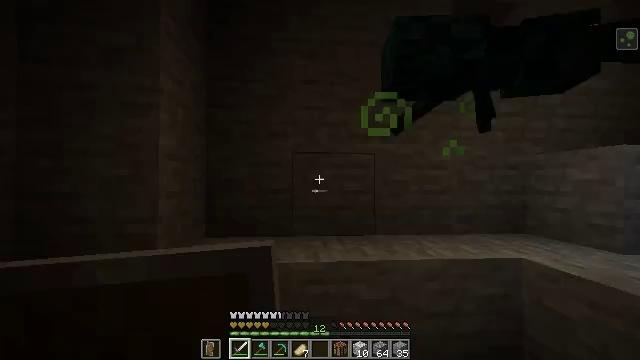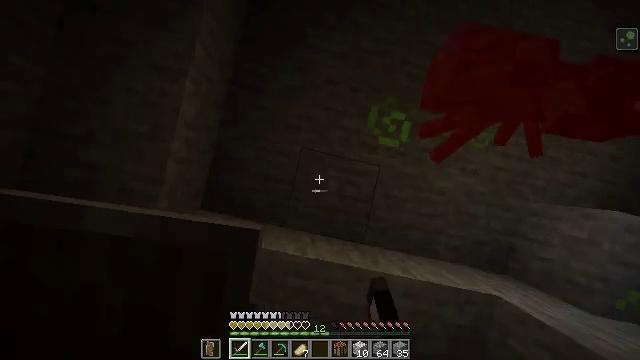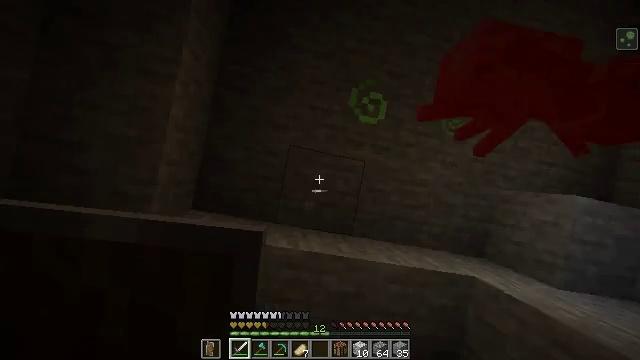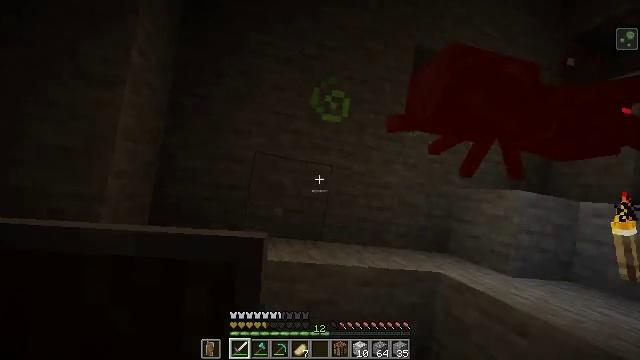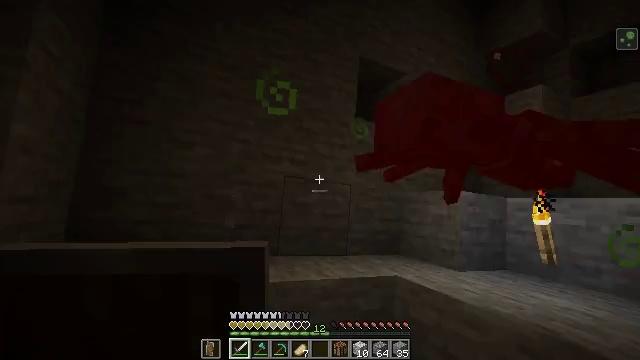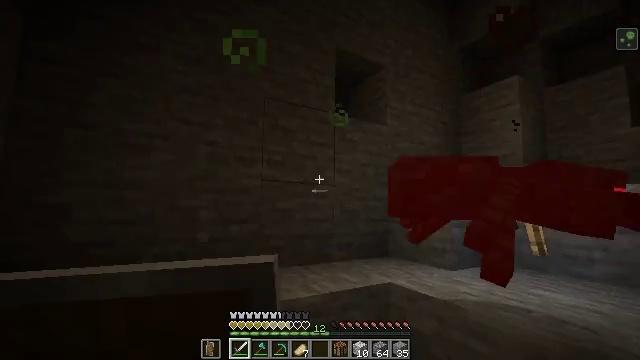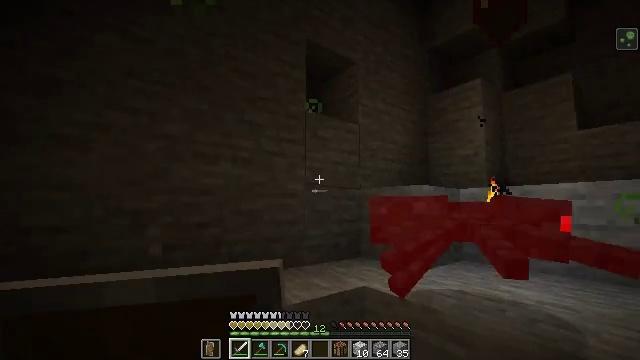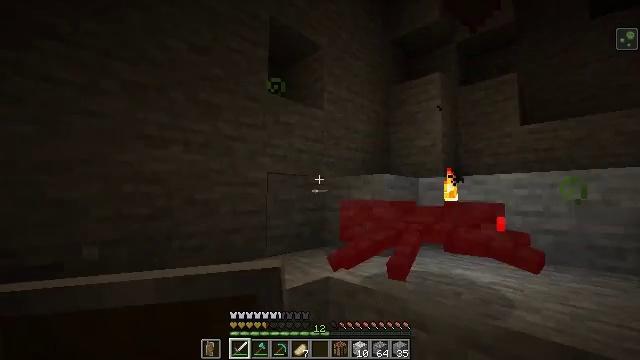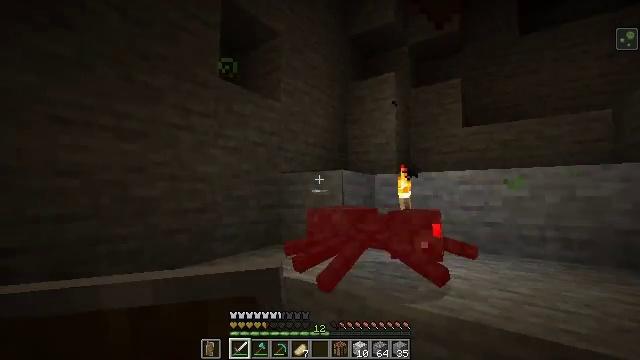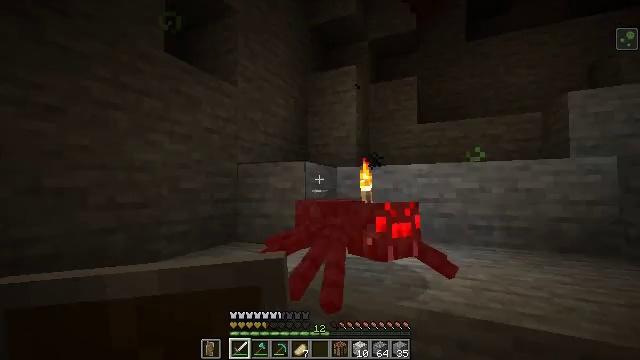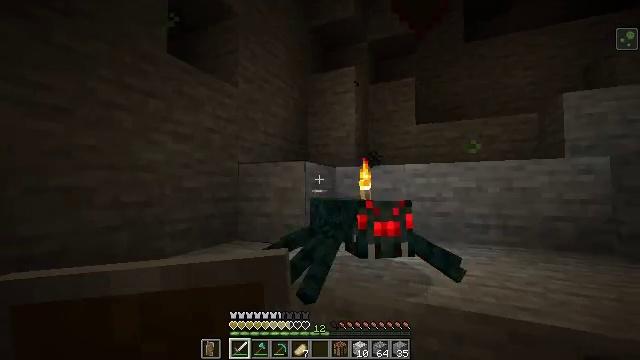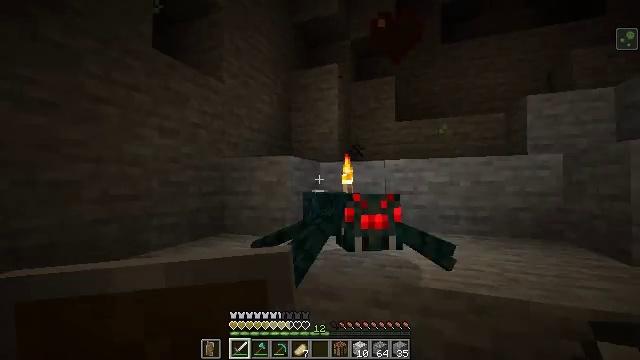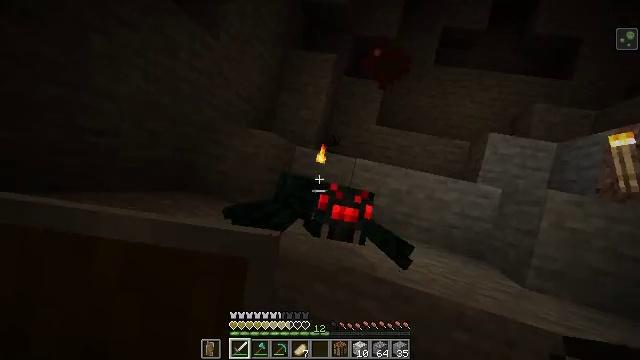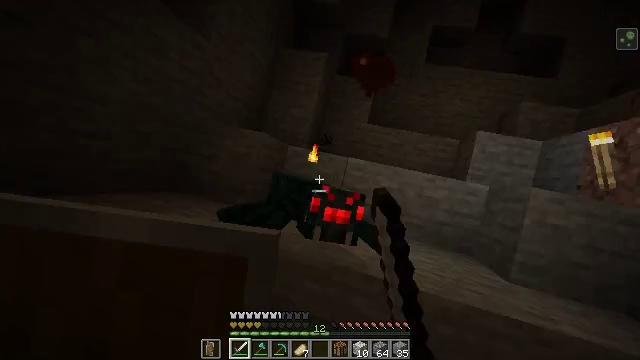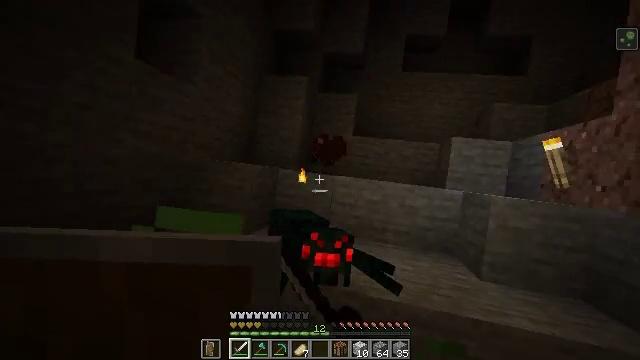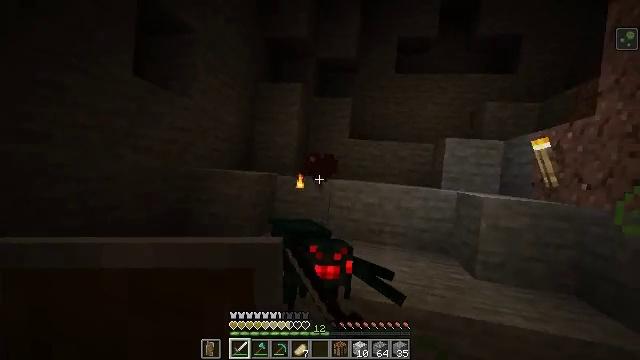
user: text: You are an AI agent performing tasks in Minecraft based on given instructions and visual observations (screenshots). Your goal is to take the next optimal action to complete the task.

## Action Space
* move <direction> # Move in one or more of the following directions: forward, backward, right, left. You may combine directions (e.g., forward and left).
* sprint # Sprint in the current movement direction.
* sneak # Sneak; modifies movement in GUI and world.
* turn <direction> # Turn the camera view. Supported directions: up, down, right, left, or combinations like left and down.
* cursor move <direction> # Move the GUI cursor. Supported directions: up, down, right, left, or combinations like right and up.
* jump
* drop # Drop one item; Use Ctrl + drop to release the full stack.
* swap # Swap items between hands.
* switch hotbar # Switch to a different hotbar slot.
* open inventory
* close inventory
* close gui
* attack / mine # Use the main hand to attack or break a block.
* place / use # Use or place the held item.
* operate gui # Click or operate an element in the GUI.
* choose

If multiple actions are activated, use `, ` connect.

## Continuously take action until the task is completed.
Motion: motion action
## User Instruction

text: Destroy the wall torch to gather it.
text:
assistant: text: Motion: move back, attack / mine
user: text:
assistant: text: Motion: turn right, attack / mine
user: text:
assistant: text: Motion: move forward, turn right and up
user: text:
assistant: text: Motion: move forward, turn right and up
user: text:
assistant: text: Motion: move forward, turn right
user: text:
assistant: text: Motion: move forward, turn right
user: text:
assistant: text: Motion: move forward, turn right and down
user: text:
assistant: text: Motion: turn right
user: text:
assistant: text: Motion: turn right and down
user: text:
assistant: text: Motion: move back
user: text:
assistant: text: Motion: move back, turn right and down
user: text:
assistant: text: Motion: move back, turn right and down, attack / mine
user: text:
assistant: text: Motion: move back and move right, turn right, attack / mine
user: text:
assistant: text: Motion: move back and move right, attack / mine
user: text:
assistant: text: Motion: move back and move right, attack / mine
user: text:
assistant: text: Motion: move right
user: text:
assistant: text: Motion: no_op